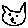
Label: cat